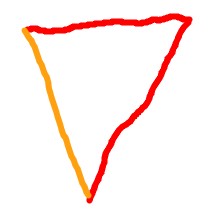
Shape: triangle